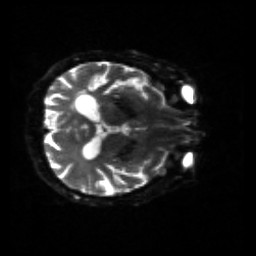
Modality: sbref
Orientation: axial
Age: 62
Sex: male
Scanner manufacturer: siemens
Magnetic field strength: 3 T
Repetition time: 4.71 s
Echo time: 0.0906 s